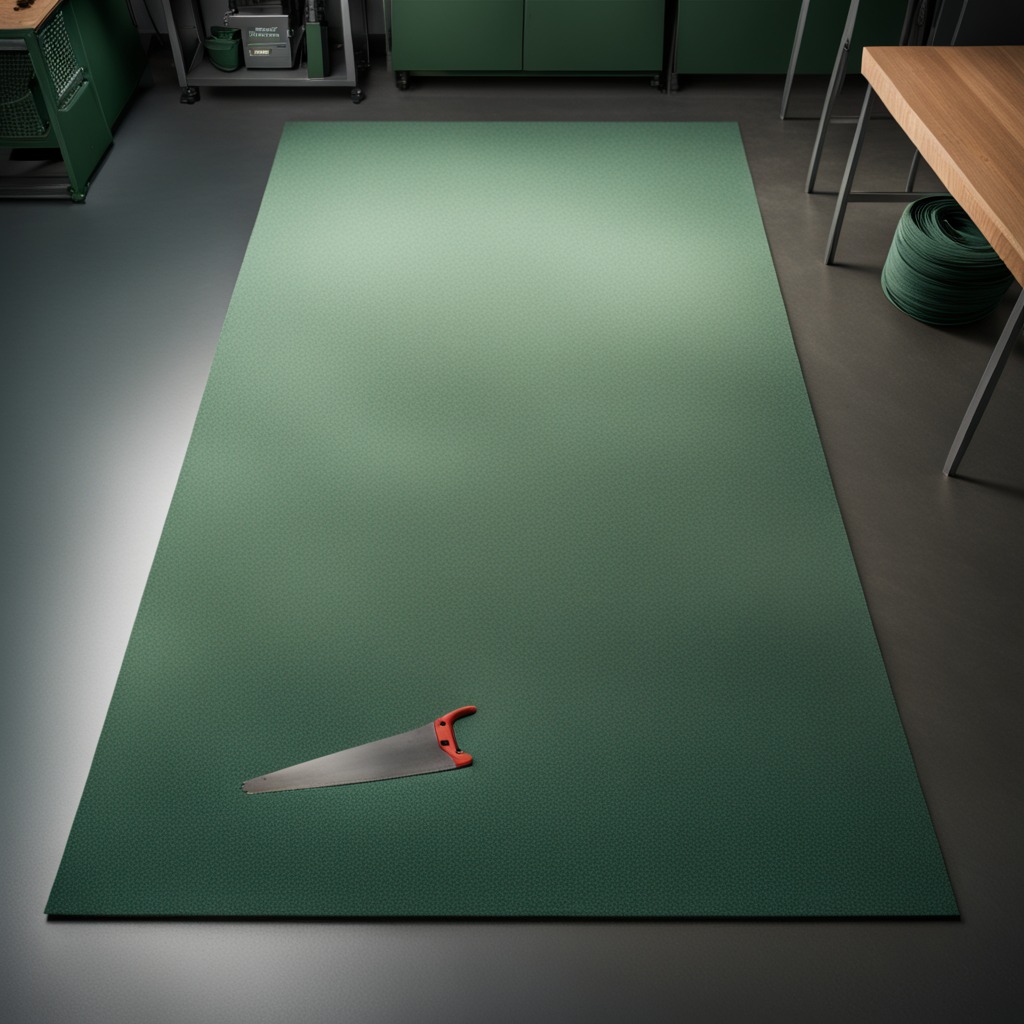
A metal saw is lying on a clean granite tabletop covered with a green rubber mat inside a workshop under bright overhead lighting crisp shadows high clarity worn but beneath the mat.